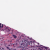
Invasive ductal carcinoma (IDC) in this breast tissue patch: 1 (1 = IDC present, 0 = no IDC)